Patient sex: F
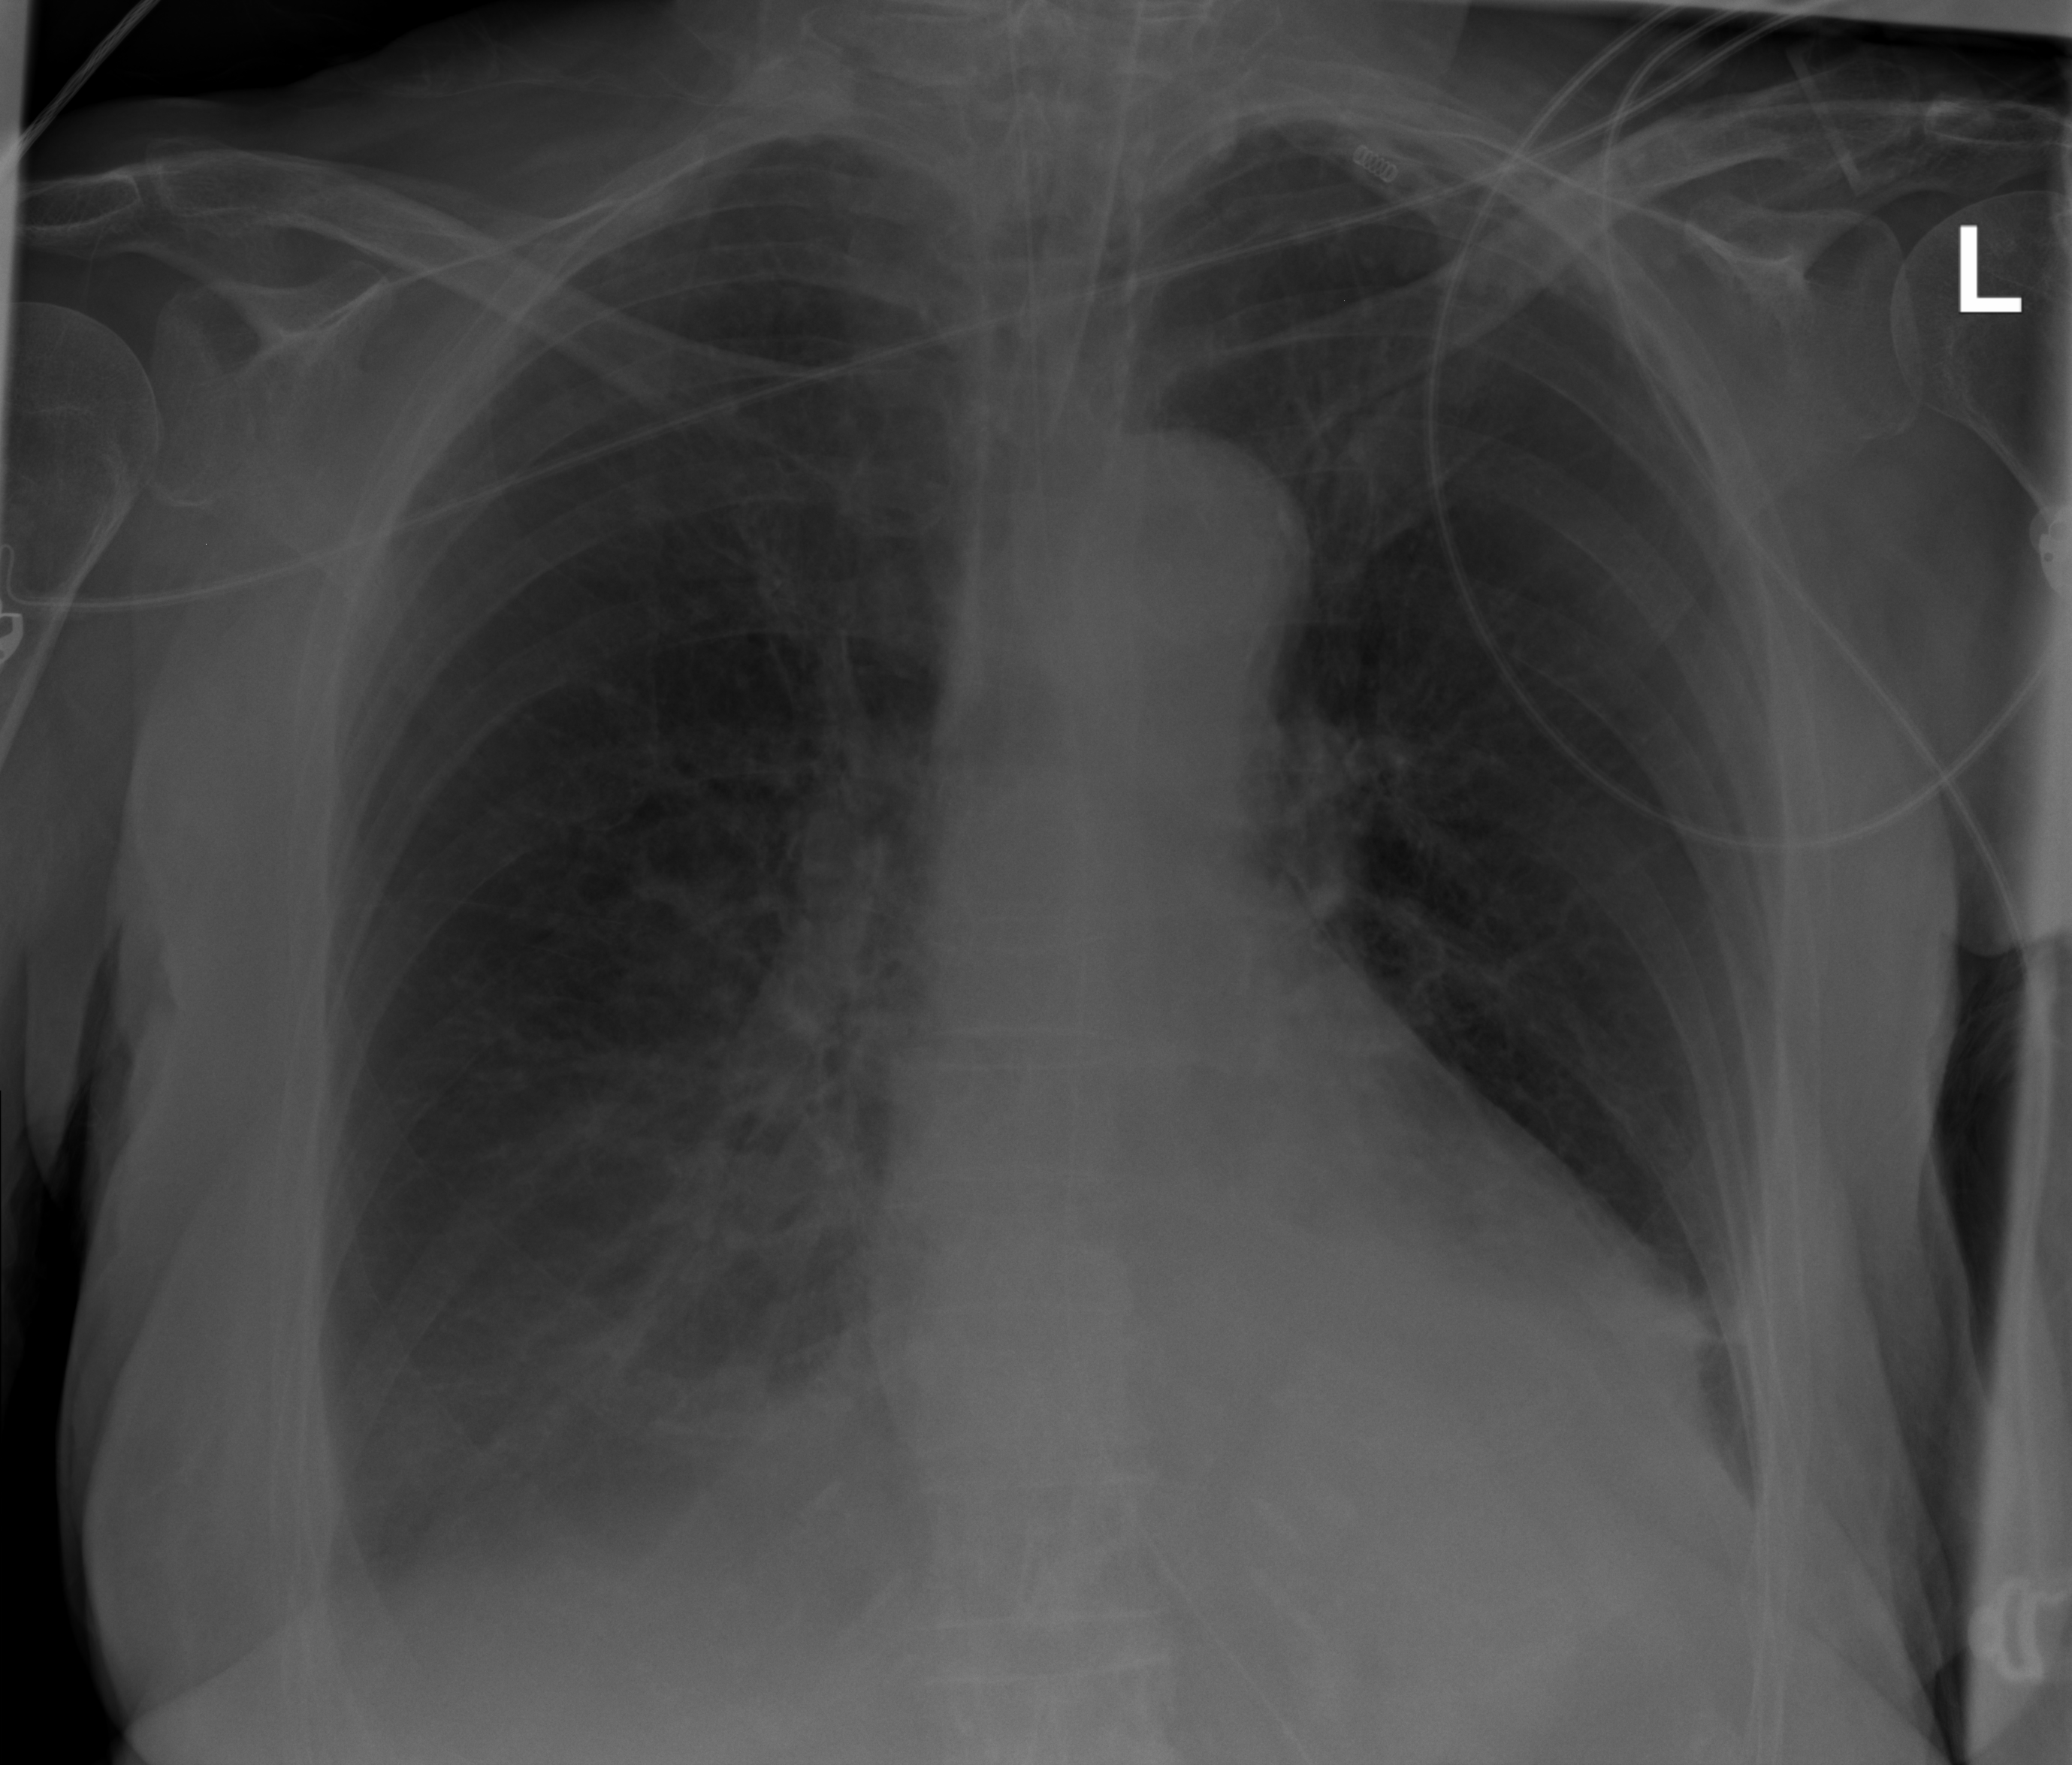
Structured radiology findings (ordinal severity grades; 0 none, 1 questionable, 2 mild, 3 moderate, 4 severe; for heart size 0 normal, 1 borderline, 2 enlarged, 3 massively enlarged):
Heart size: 3
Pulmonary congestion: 2
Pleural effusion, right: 2
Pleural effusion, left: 0
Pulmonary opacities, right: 0
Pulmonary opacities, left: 0
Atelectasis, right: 2
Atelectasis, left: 2